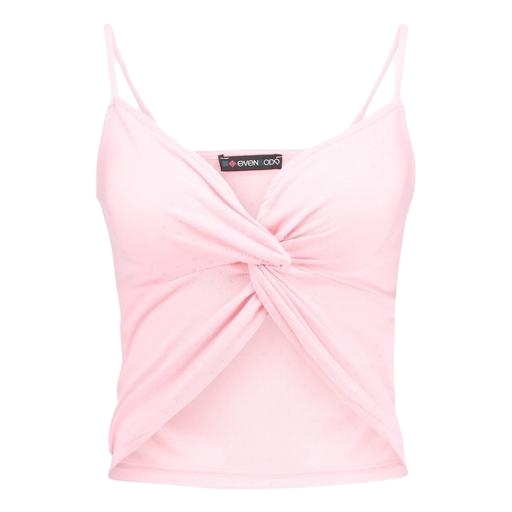
pink crop top, pink tank top, pink scoop-neck crop top, white background